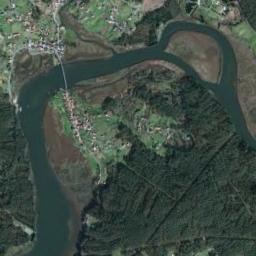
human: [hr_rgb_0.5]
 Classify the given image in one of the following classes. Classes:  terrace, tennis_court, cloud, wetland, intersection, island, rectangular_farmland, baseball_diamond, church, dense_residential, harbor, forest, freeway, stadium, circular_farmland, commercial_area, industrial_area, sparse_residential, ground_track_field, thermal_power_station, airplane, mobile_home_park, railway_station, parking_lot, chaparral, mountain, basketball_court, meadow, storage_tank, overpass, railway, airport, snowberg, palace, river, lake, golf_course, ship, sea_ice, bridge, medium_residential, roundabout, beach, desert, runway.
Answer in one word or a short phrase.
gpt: river